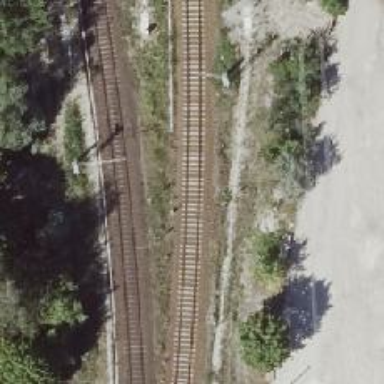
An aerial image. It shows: Railway signal.